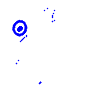
Particle: electron